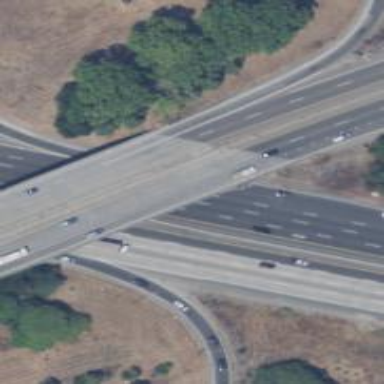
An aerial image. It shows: Bridge on motorway link.